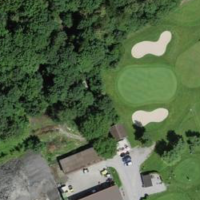
EUNIS habitat code: 53
Species observed at this site:
Acer campestre